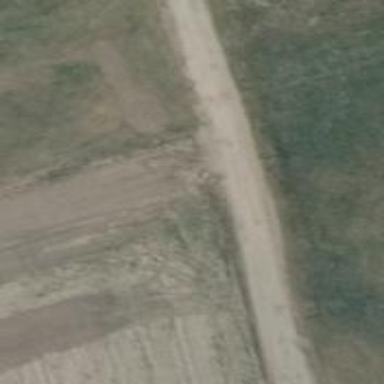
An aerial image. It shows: Gravel track with grade2 quality.